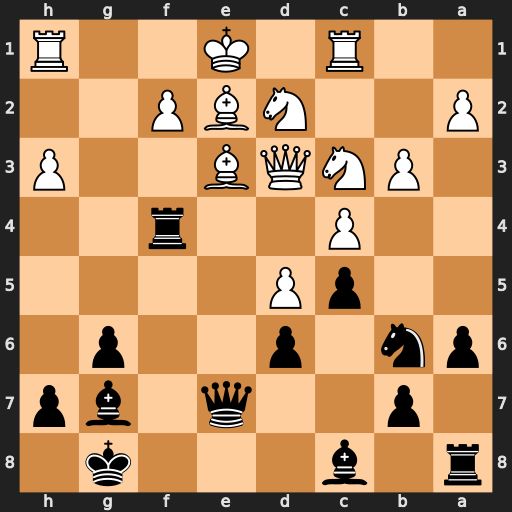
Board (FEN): r1b3k1/1p2q1bp/pn1p2p1/2pP4/2P2r2/1PNQB2P/P2NBP2/2R1K2R
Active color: b
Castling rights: K
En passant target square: -
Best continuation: Bf5 Bxf4 Bxd3